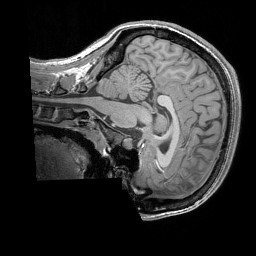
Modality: T1w
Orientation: sagittal
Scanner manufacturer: siemens
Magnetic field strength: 3 T
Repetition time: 1.83 s
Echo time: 0.00303 s